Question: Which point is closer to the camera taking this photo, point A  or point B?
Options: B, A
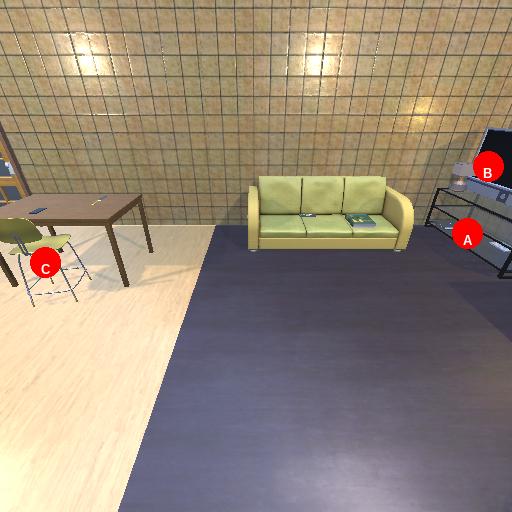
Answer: B